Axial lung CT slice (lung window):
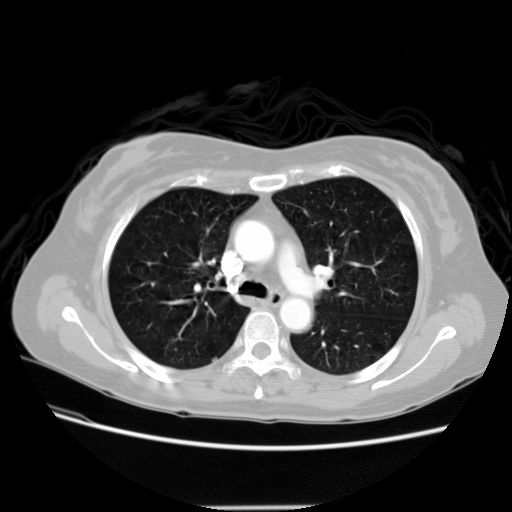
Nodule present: no